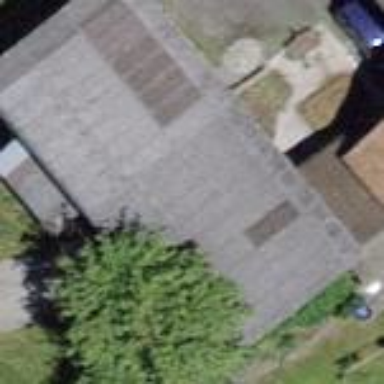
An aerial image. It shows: Rural barn.